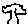
Label: tree